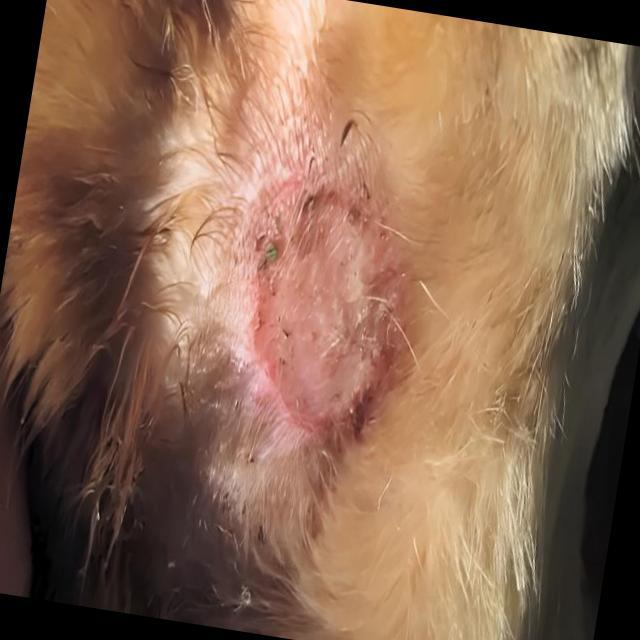
Canine ringworm (Dermatophytosis) — fungal infection caused by Microsporum or Trichophyton. Presents with circular alopecia, scaling, crusting, and broken hairs.